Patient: sex M, age 69
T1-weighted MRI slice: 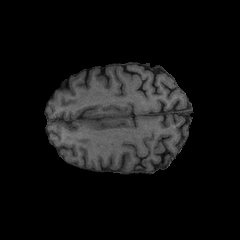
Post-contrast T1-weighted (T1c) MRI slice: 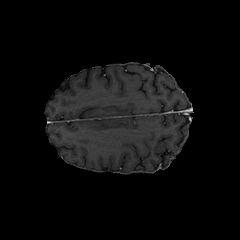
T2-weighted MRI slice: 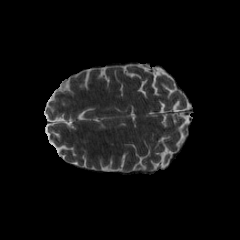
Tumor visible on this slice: no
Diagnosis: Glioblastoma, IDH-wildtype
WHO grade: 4